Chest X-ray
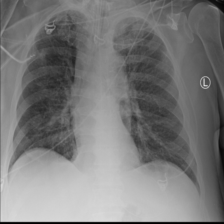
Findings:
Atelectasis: negative
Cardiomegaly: negative
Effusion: negative
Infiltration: negative
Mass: negative
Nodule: negative
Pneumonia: negative
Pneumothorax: negative
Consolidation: negative
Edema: negative
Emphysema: negative
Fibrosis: negative
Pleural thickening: negative
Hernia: negative